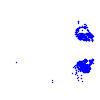
Particle: electron